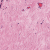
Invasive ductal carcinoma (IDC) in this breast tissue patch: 0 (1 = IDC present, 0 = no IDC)